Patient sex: F
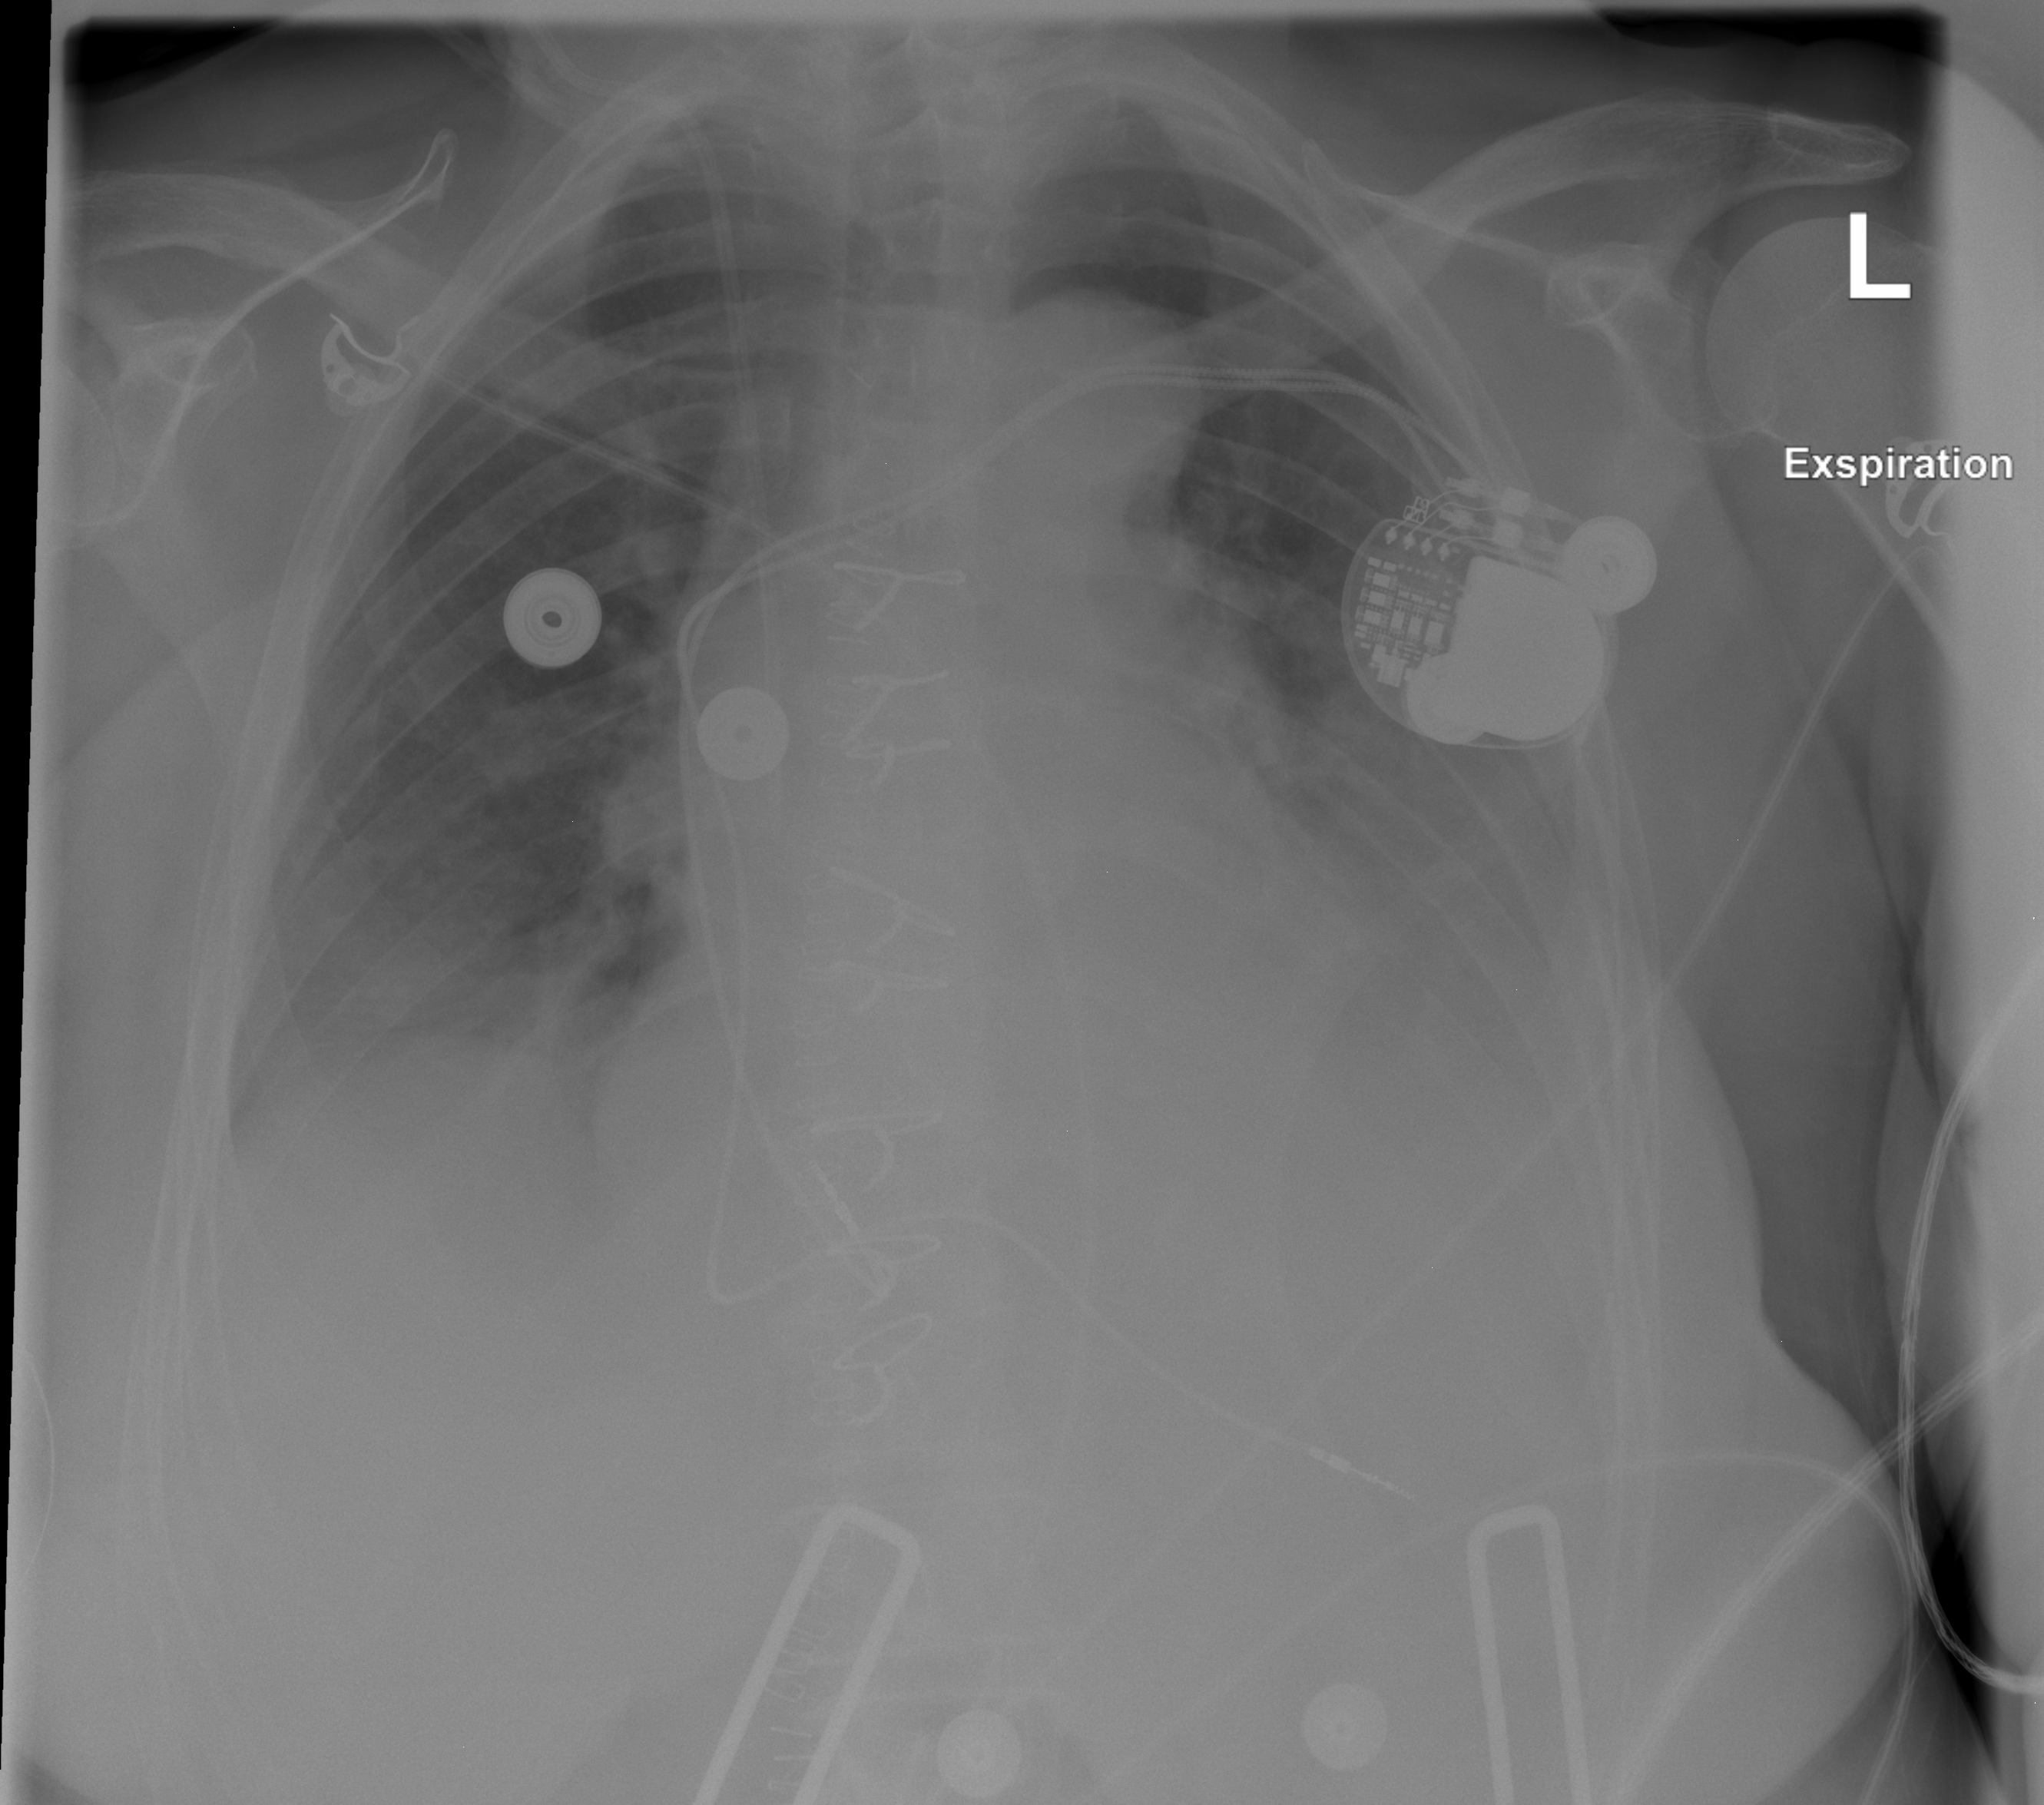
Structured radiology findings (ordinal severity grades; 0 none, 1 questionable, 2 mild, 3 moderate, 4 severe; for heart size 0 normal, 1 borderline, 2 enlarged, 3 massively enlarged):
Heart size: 2
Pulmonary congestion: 2
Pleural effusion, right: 2
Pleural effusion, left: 2
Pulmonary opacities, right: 0
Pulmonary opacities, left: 0
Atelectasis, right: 0
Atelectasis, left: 0